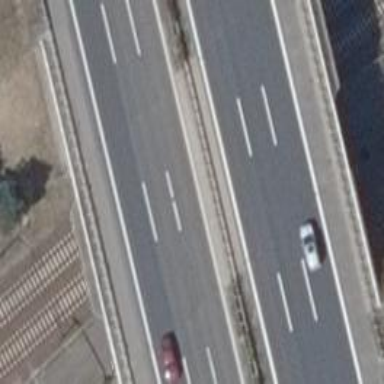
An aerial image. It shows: It's motorway area.